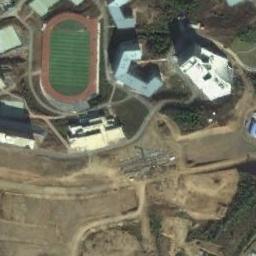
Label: ground_track_field